Interaction volume radius: 10 \u00c5
Interaction volume height: 30 \u00c5
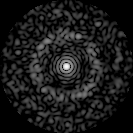
Disorder parameter: 0.8401